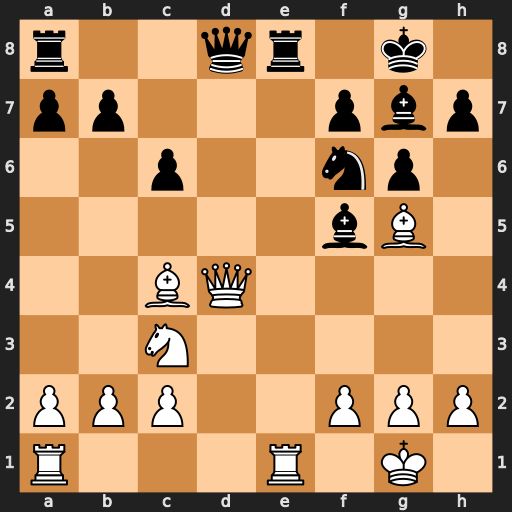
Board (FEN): r2qr1k1/pp3pbp/2p2np1/5bB1/2BQ4/2N5/PPP2PPP/R3R1K1
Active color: w
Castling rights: -
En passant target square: -
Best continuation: Rxe8+ Qxe8 Bxf6 Bxf6 Qxf6